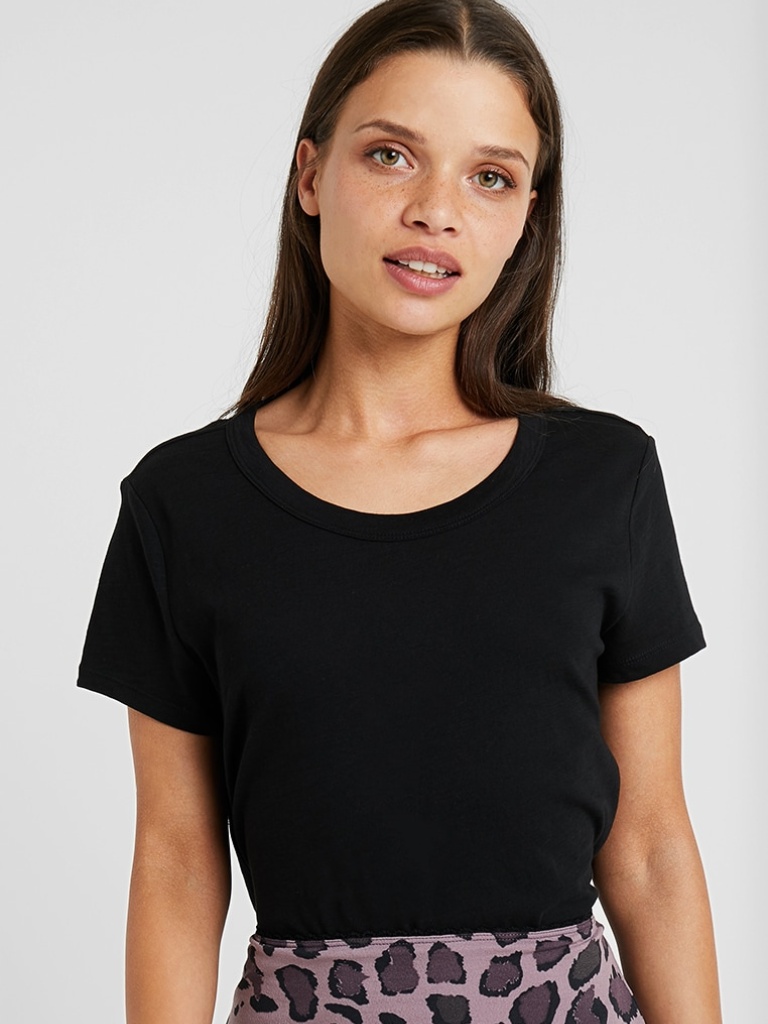
cotton tight short sleeve hip length Fully Tucked in crew t-shirt